Interaction volume radius: 5 \u00c5
Interaction volume height: 15 \u00c5
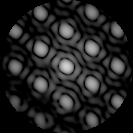
Disorder parameter: 0.09987